Question: Here I am developing an adroid app which will read the records in the NFC tag. Here is the part of code in my program to read the tag, when it read, Out of bounds exception occurs.
'''
NdefMessage[] msgs = null;
String action = intent.getAction();
if(NfcAdapter.ACTION_NDEF_DISCOVERED.equals(action)||
NfcAdapter.ACTION_TAG_DISCOVERED.equals(action)){
Parcelable[] rawMsgs = intent.getParcelableArrayExtra(NfcAdapter.EXTRA_NDEF_MESSAGES);
if(rawMsgs != null){
msgs = new NdefMessage[rawMsgs.length];
for(int i=0; i<rawMsgs.length; i++){
msgs[i] = (NdefMessage) rawMsgs[i];
}
}else{
byte[] empty = new byte[]{};
NdefRecord record = new NdefRecord(NdefRecord.TNF_UNKNOWN, empty, empty, empty);
NdefMessage msg = new NdefMessage(new NdefRecord[]{record});
msgs = new NdefMessage[]{msg};
}
}
if(msgs==null){
String[] array = new String[]{"No Tag discovered!"};
return array;
}else{
String[] array = new String[]{new String(msgs[0].getRecords()[0].getPayload()),
new String(msgs[1].getRecords()[0].getPayload())
};
return array;
}
'''

When I hide this sentence "new String(msgs<URL>", my program can run smoothly, so I am quite sure program is in this line. May I ask how can I solve the problem?
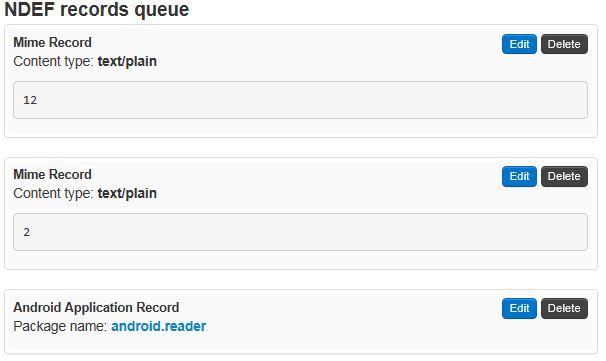
Answer: Yes problem is sure in this line
'''
new String[]{new String(msgs[0].getRecords()[0].getPayload()),
new String(msgs[1].getRecords([0].getPayload())
'''
because you are try to access 'msgs[1].getRecords' in above line. But if you see your code, in some condition like
'''
else{
byte[] empty = new byte[]{};
NdefRecord record = new NdefRecord(NdefRecord.TNF_UNKNOWN, empty, empty, empty);
NdefMessage msg = new NdefMessage(new NdefRecord[]{record});
msgs = new NdefMessage[]{msg};
}
'''
msgs arrays contains only one element but you try to access 2nd element which will be not exist. So change your code and apply condition before access the array.